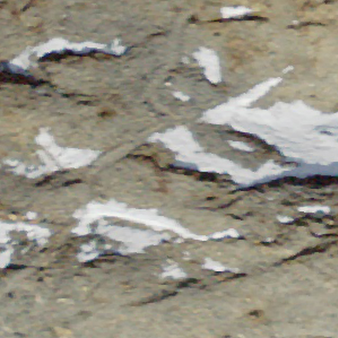
Label: other